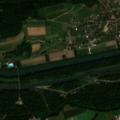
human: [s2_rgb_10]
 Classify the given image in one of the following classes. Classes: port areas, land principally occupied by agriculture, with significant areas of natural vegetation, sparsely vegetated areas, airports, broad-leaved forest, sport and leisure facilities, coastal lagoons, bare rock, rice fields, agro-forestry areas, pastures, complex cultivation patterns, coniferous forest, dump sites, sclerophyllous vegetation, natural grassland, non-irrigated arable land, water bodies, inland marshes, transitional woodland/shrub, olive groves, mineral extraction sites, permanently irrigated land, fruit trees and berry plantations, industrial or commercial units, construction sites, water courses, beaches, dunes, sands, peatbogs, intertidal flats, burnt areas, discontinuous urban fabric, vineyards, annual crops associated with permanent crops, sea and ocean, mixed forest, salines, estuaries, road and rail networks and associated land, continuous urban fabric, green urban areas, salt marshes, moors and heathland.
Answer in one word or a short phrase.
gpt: discontinuous urban fabric, non-irrigated arable land, mixed forest, water courses